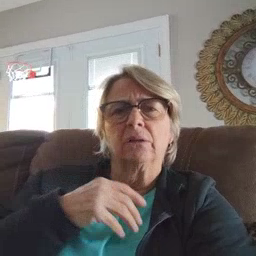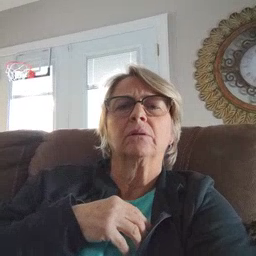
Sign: sad